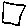
Label: square